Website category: jobs
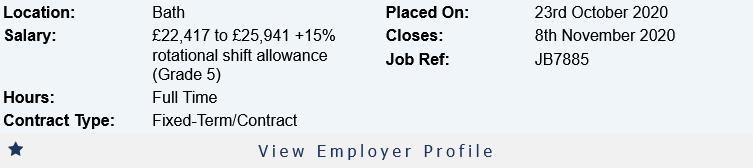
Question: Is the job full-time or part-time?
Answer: Full Time

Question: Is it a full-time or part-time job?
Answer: Full Time

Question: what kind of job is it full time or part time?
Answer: Full Time

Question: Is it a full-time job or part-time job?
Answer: Full Time

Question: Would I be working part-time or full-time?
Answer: Full Time

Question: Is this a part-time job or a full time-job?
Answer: Full Time

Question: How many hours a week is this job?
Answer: Full Time

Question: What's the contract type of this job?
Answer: Fixed-Term/Contract

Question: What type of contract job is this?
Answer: Fixed-Term/Contract

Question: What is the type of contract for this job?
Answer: Fixed-Term/Contract

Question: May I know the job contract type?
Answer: Fixed-Term/Contract

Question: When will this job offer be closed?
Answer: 8th November 2020

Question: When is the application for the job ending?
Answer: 8th November 2020

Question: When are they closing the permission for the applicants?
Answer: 8th November 2020

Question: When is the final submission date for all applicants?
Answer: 8th November 2020

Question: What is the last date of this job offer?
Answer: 8th November 2020

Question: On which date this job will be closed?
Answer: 8th November 2020

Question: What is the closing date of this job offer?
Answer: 8th November 2020

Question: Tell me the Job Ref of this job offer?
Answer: JB7885

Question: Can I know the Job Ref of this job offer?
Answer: JB7885

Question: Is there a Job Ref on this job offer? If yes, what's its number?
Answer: JB7885

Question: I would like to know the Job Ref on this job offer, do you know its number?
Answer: JB7885

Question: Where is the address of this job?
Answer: Bath

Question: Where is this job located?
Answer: Bath

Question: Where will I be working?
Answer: Bath

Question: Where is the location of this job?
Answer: Bath

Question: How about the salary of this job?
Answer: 22,417 to 25,941 +15% rotational shift allowance (Grade 5)

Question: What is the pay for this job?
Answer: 22,417 to 25,941 +15% rotational shift allowance (Grade 5)

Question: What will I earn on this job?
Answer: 22,417 to 25,941 +15% rotational shift allowance (Grade 5)

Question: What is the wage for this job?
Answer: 22,417 to 25,941 +15% rotational shift allowance (Grade 5)

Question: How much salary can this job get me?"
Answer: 22,417 to 25,941 +15% rotational shift allowance (Grade 5)

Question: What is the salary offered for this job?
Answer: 22,417 to 25,941 +15% rotational shift allowance (Grade 5)

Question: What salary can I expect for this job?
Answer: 22,417 to 25,941 +15% rotational shift allowance (Grade 5)

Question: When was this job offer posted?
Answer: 23rd October 2020

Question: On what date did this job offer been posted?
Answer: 23rd October 2020